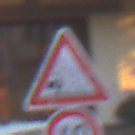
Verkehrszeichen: SplittSchotter
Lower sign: Geschwindigkeit40
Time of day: SunriseSunset
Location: Outdoor (Urban)
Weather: Clear
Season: NotSpecified
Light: Natural